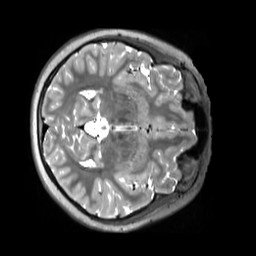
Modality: T2w
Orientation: axial
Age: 11
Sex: female
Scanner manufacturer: siemens
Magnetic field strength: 3 T
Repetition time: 3.2 s
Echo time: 0.408 s